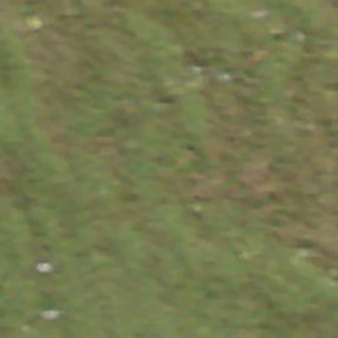
Label: other